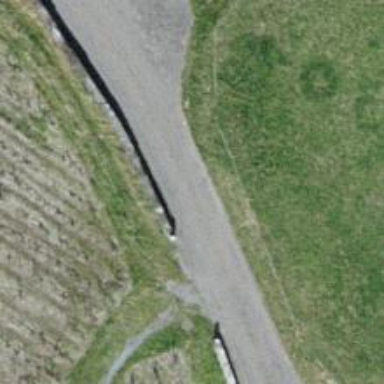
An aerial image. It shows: Wall barrier.